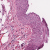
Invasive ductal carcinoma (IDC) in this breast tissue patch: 0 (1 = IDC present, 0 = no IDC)